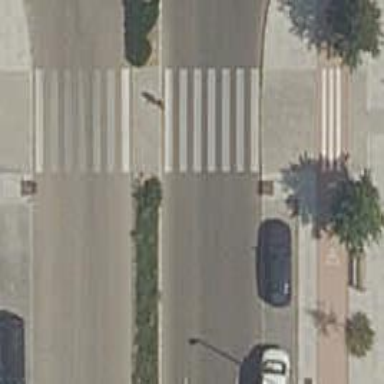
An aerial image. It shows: Uncontrolled road crossing.